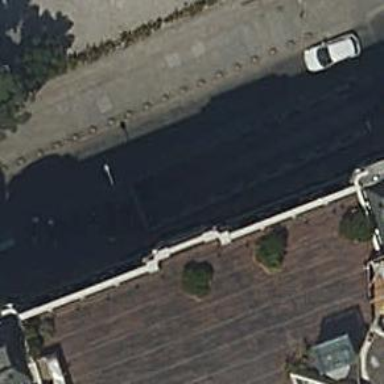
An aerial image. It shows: Parking entrance.